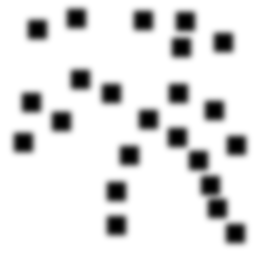
Squares: 23
Triangles: 0
Stars: 0
Total shapes: 23